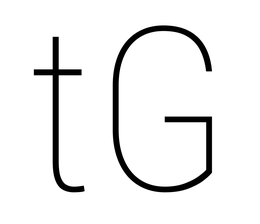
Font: Roboto_Condensed_Thin